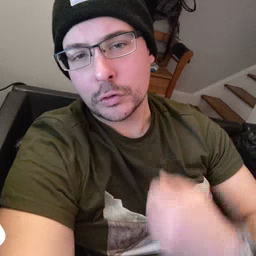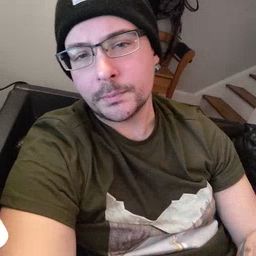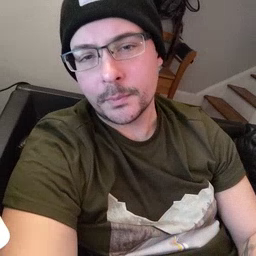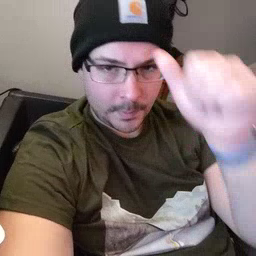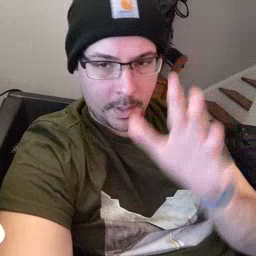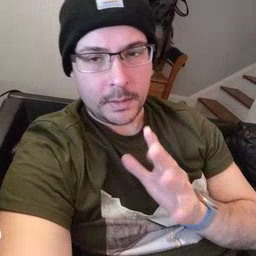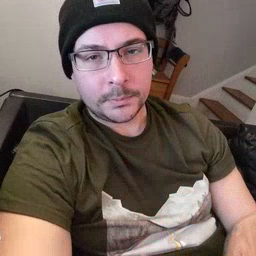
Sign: man